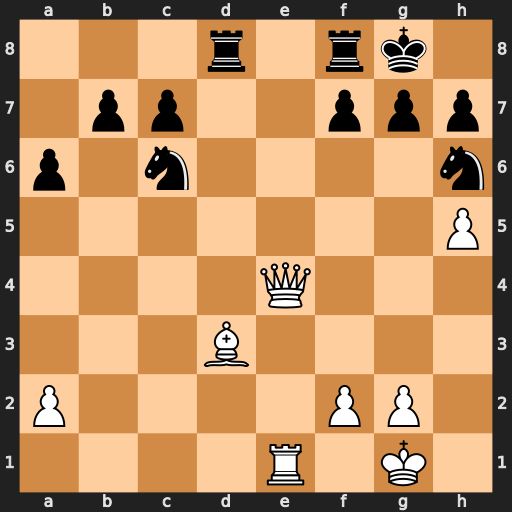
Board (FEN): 3r1rk1/1pp2ppp/p1n4n/7P/4Q3/3B4/P4PP1/4R1K1
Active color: w
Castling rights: -
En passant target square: -
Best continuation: Qxh7#